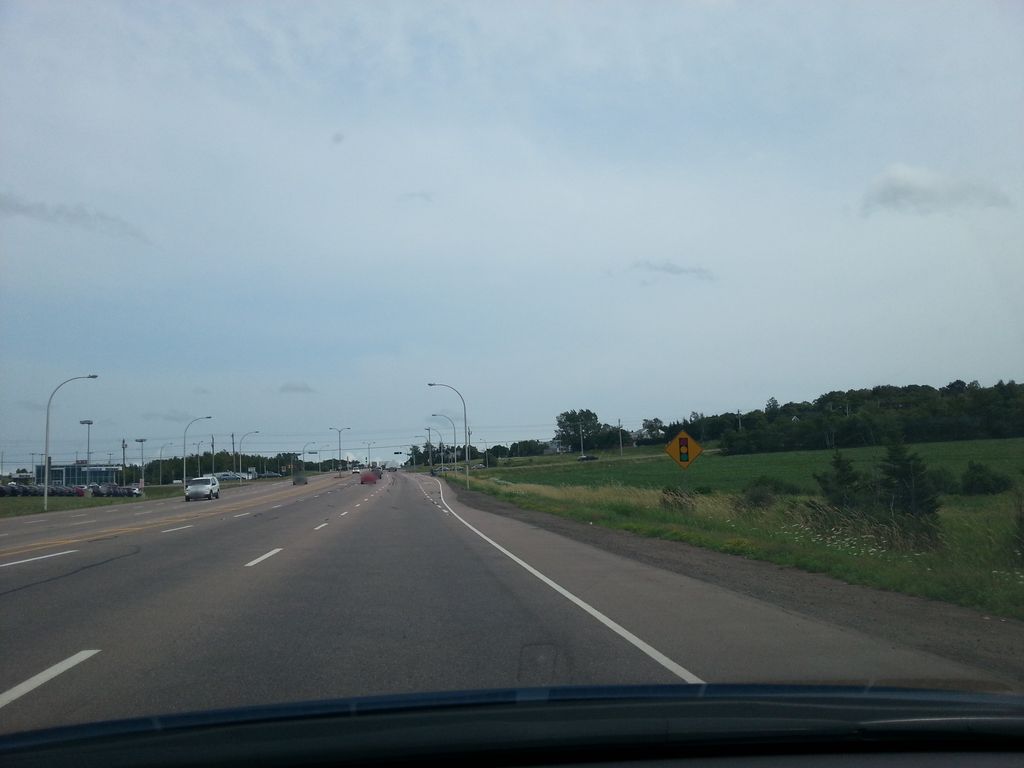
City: charlottetown